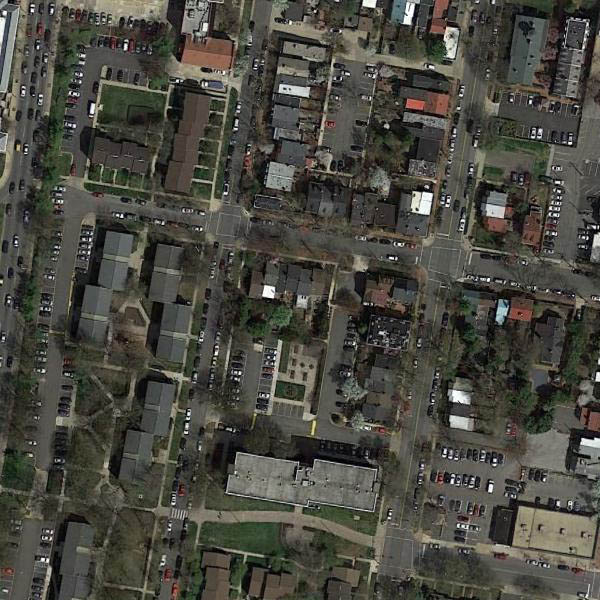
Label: DenseResidential